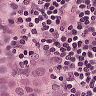
Metastatic tissue present: yes